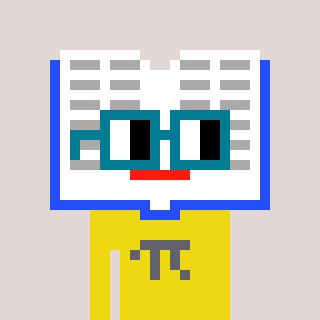
a pixel art character with square dark green glasses, a dictionary-shaped head and a yellow-colored body on a warm background